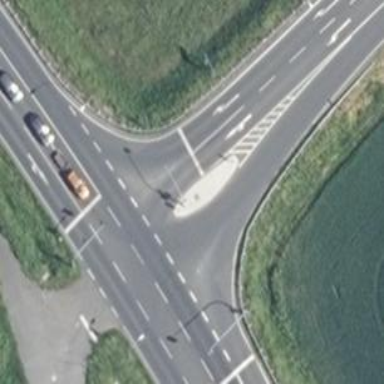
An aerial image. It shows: Primary road with asphalt surface.